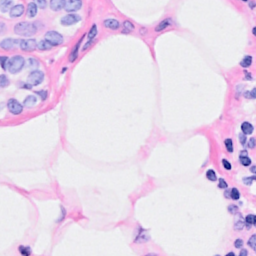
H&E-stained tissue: Breast